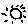
Label: sun